Question: I am trying to set the default button in a bootstrap modal. Here is the code: <URL>
In the modal window, I want the Submit button to be the default.

I tried to follow code but did not work.
'''
$("#userNameModal").keyup(function(event){
if(event.keyCode == 13){
$("#submitUserNameBtn").click();
}
});
'''
Any help is appreciated.
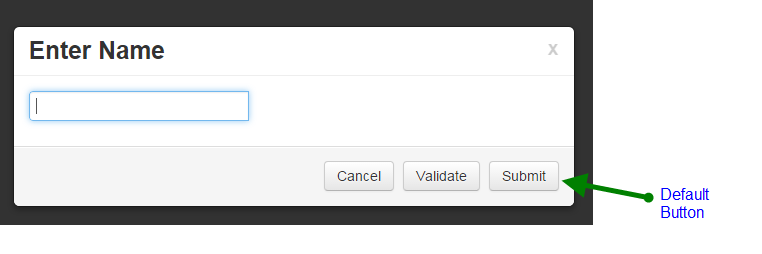
Answer: Since you are using Angular i would just use a directive. That way you can use it across your app (also at the bottom is the link for the working plnkr):
'''
.directive('enterSubmit', function() {
return {
restrict: 'A',
link: function(scope, elem, attrs) {
elem.bind('keydown', function(event) {
var code = event.keyCode || event.which;
if (code === 13) {
if (!event.shiftKey) {
event.preventDefault();
scope.$apply(attrs.enterSubmit);
}
}
});
}
}
});
'''
Then call it from you input:
'''
enter-submit="submitUserName()"
'''
<URL>